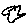
Label: star